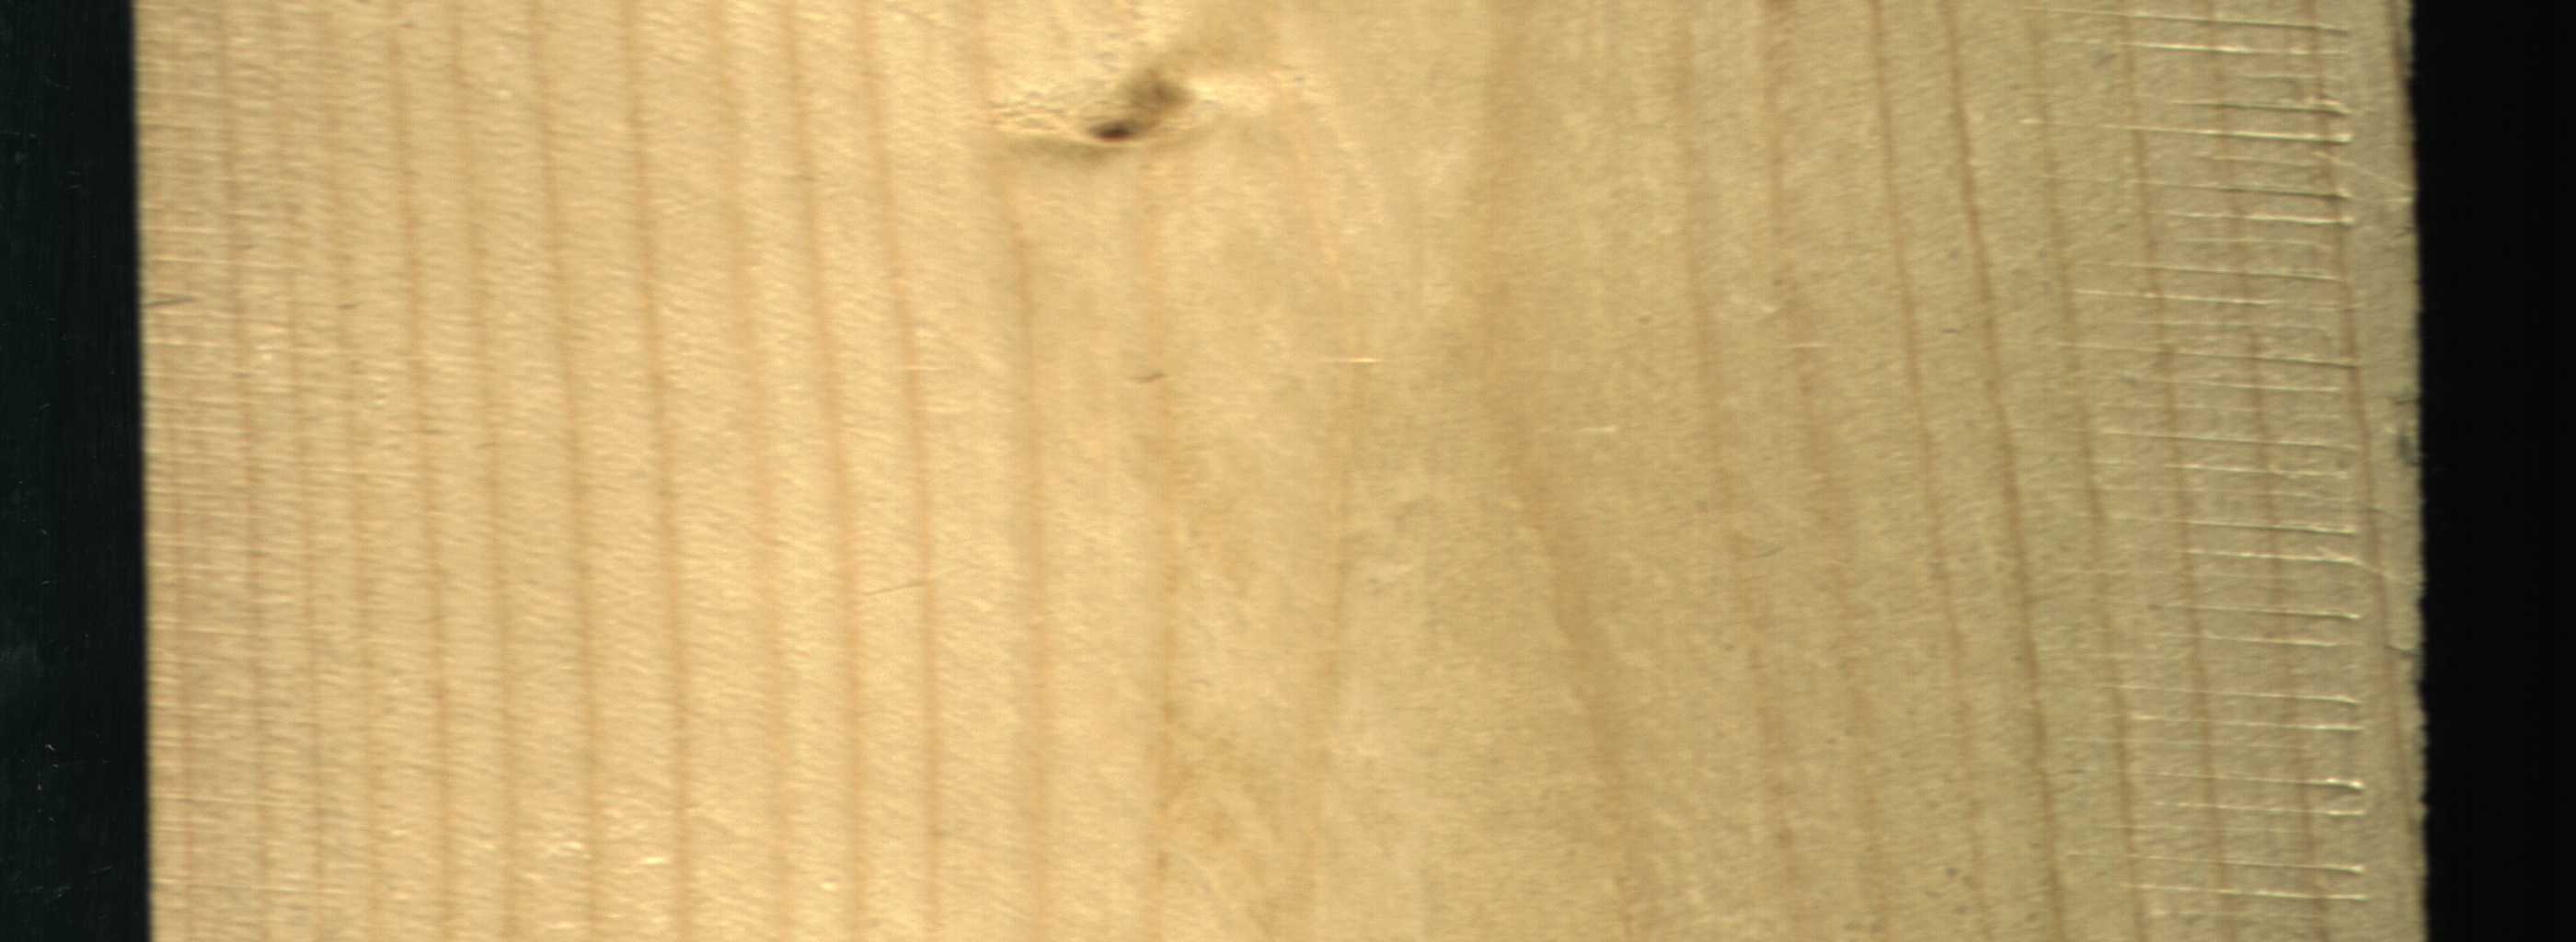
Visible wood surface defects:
Live_Knot